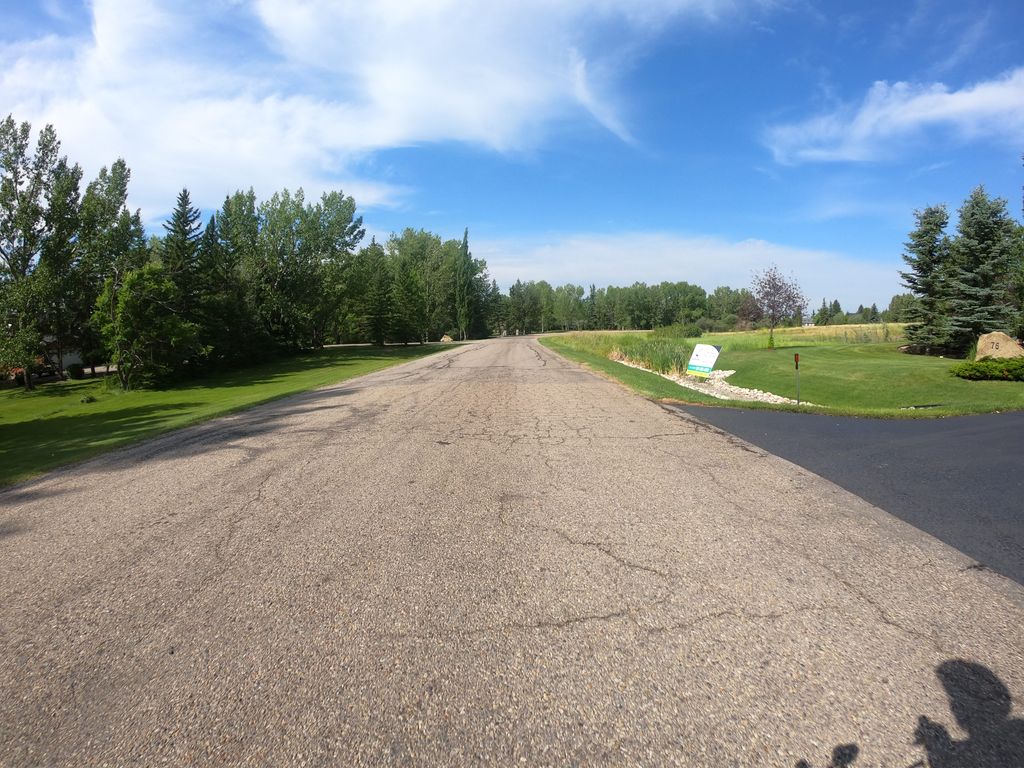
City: calgary